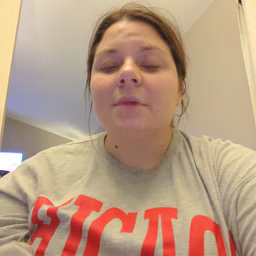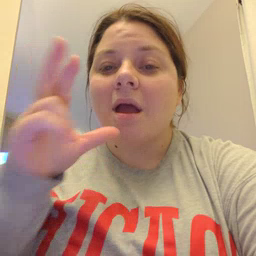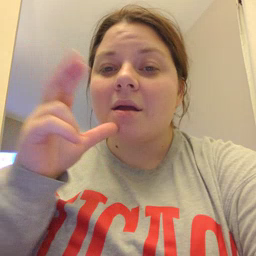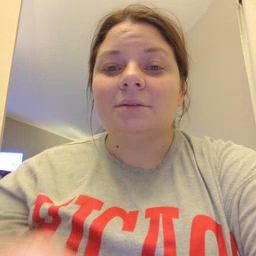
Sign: hen